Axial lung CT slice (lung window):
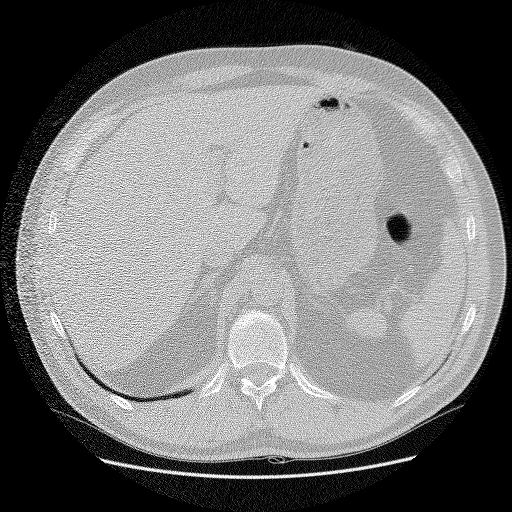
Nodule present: no